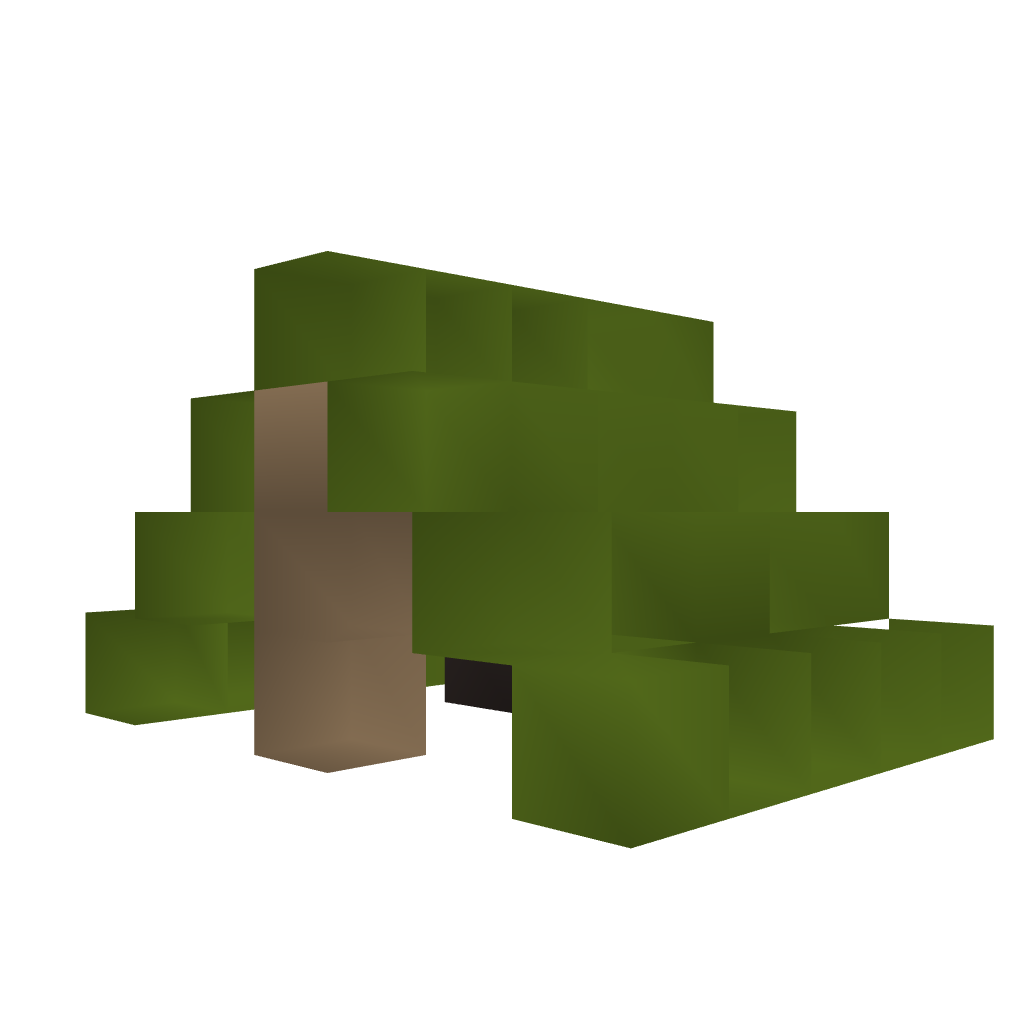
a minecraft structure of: Camping Tent